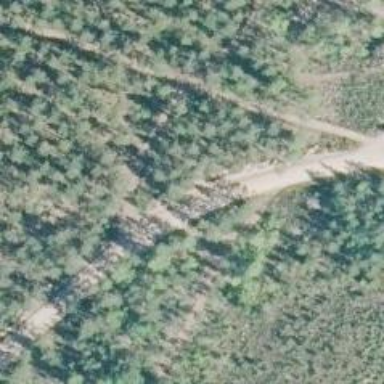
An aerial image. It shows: Unclassified road.